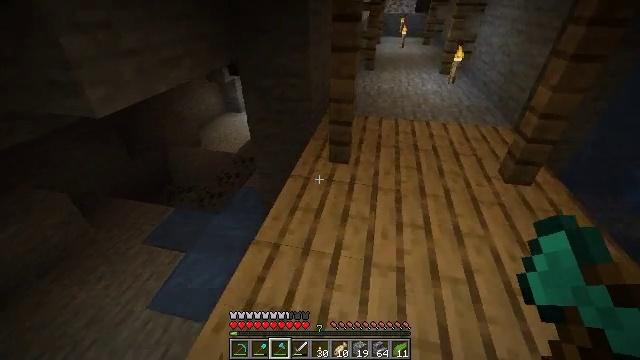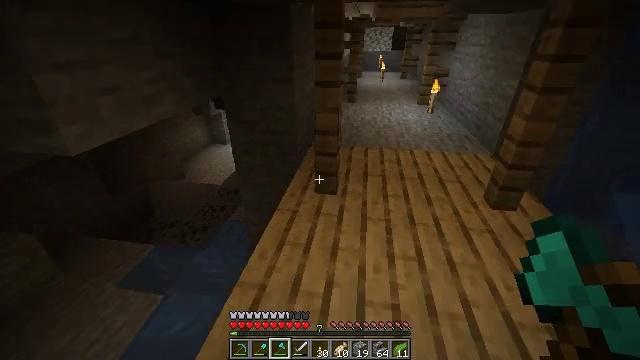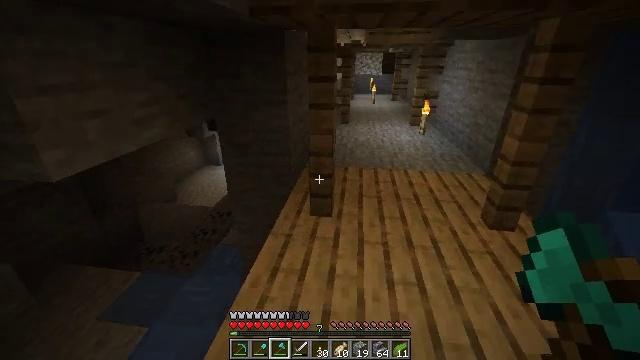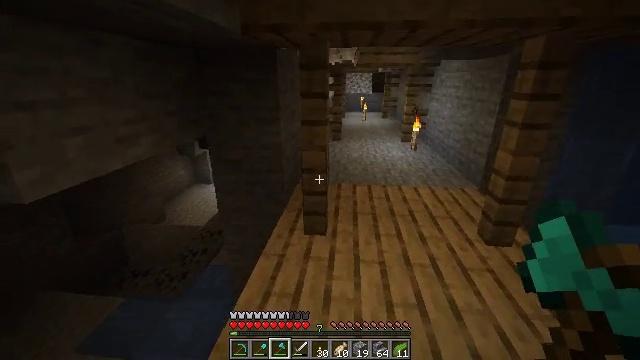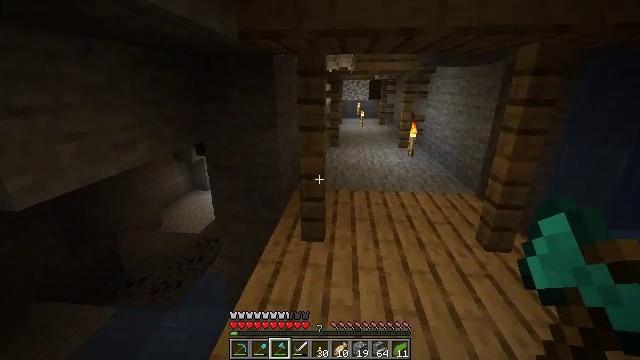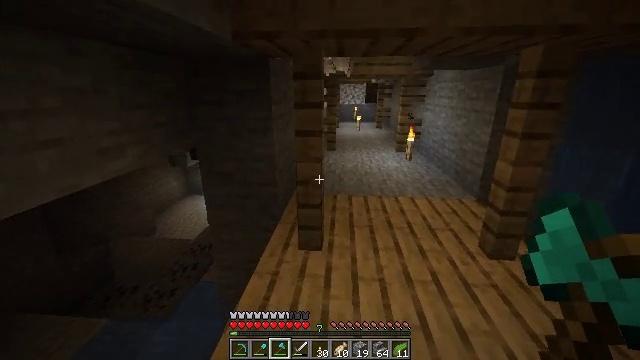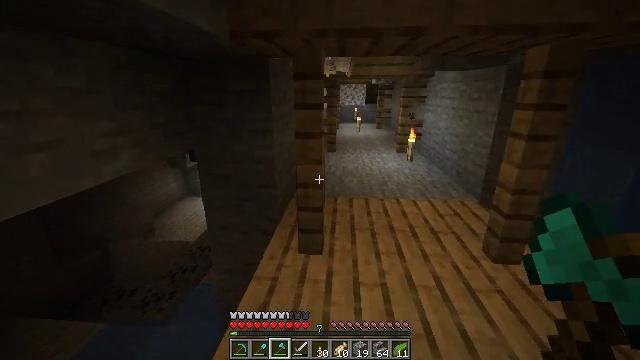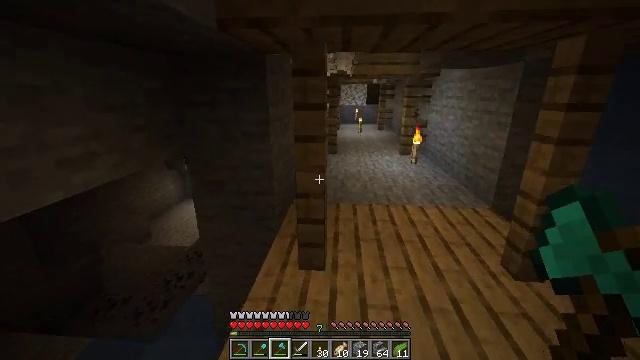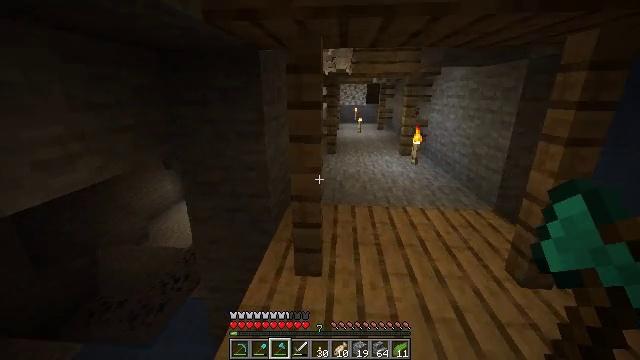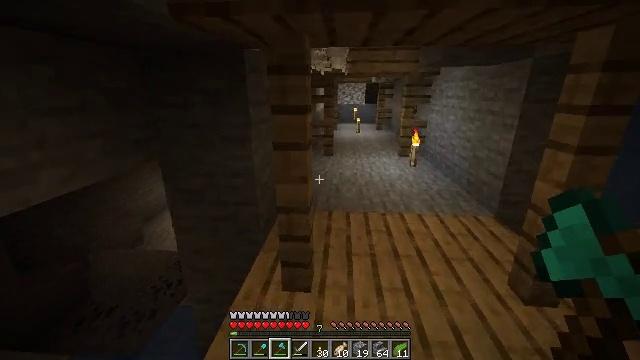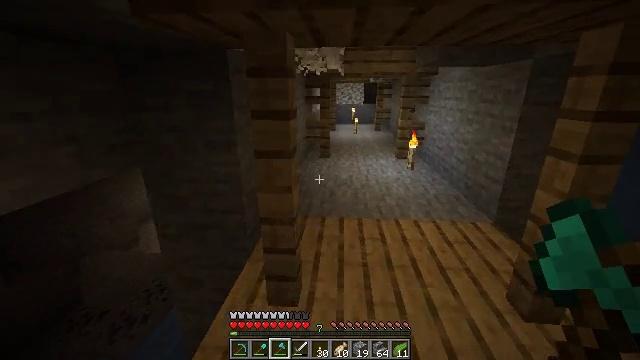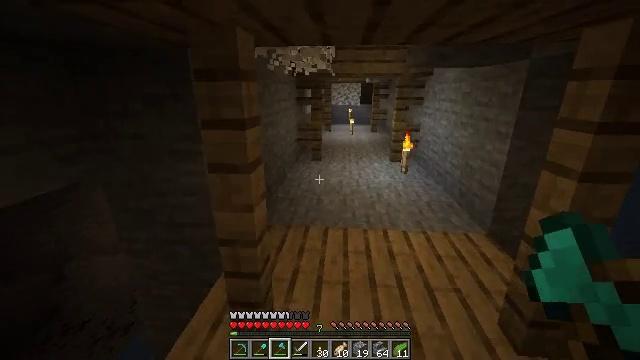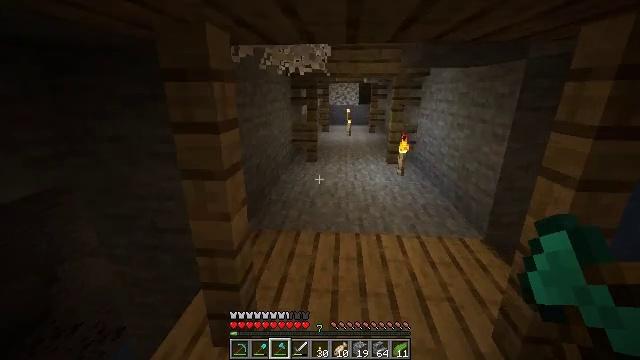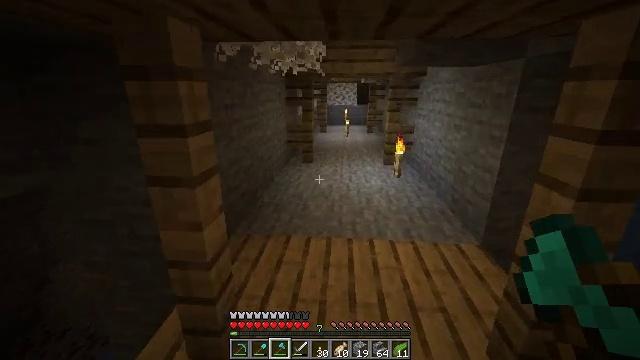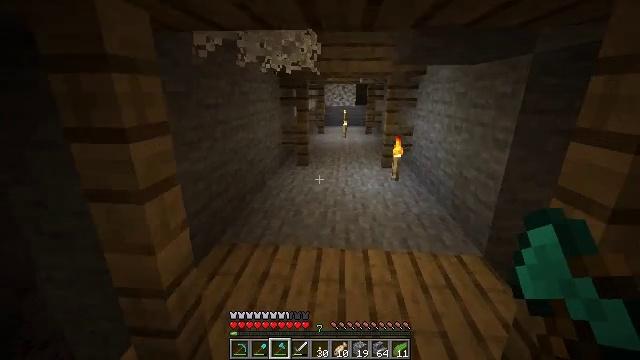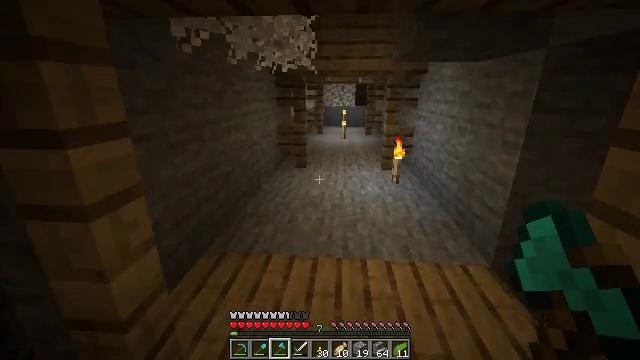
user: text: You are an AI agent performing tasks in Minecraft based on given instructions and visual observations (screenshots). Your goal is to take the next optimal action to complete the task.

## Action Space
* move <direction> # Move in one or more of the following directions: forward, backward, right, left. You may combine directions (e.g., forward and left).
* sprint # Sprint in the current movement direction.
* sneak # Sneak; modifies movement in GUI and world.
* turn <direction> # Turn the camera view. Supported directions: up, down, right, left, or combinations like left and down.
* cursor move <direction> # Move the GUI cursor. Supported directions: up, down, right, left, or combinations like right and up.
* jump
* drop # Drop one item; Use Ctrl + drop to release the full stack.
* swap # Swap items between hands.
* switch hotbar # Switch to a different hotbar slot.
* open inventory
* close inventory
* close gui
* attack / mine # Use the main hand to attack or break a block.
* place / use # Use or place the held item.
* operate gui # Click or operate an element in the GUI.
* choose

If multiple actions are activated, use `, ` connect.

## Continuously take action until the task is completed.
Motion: motion action
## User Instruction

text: Drop a dandelion.
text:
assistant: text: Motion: turn right and up
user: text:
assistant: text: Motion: turn right and up
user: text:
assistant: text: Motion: turn right and up
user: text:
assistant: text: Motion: turn up
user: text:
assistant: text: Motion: move forward
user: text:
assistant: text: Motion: move forward
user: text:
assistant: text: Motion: move forward
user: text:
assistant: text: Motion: move forward and move right
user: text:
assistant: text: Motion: move forward and move right
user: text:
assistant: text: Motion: move forward and move right
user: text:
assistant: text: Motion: move forward and move right
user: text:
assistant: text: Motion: move forward and move right
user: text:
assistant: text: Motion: move forward
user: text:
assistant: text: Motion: move forward
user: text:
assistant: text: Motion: no_op
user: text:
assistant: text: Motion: turn right and down
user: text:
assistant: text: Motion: turn right and down
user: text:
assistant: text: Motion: turn right and down
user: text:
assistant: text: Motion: turn right and down
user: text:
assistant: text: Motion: turn right
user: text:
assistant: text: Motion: turn right
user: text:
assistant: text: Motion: no_op
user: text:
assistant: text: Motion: no_op
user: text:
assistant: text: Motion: no_op
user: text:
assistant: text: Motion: no_op
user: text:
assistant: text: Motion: no_op
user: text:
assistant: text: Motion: move forward
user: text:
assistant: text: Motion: move forward
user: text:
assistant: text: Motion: move forward
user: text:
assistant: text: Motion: move forward, turn down